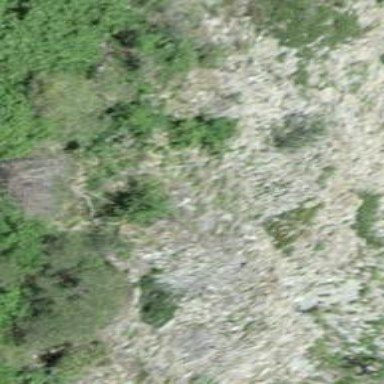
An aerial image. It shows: Cliff in nature.